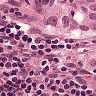
Metastatic tissue present: yes